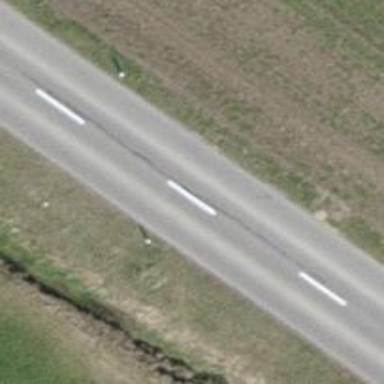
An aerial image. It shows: Tertiary road with asphalt surface.